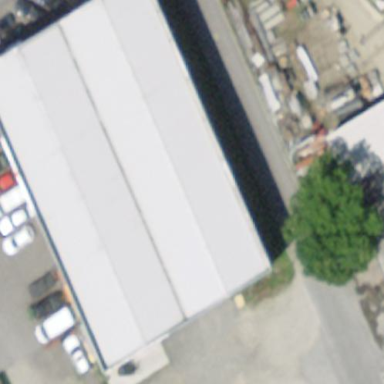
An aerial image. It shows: Industrial building.